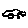
Label: car